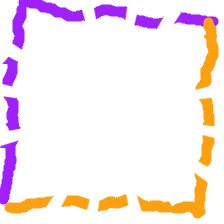
Shape: square